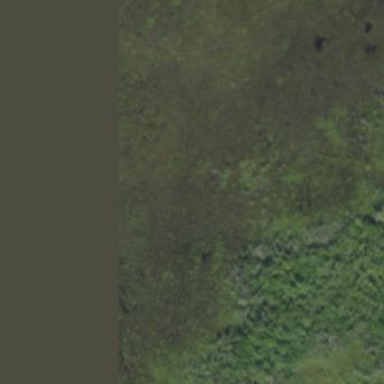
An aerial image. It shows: Saltmarsh wetland known for its saltwater marshes and halophytic herbaceous prairie plant community.